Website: ulta-beauty
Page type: customer-info-address
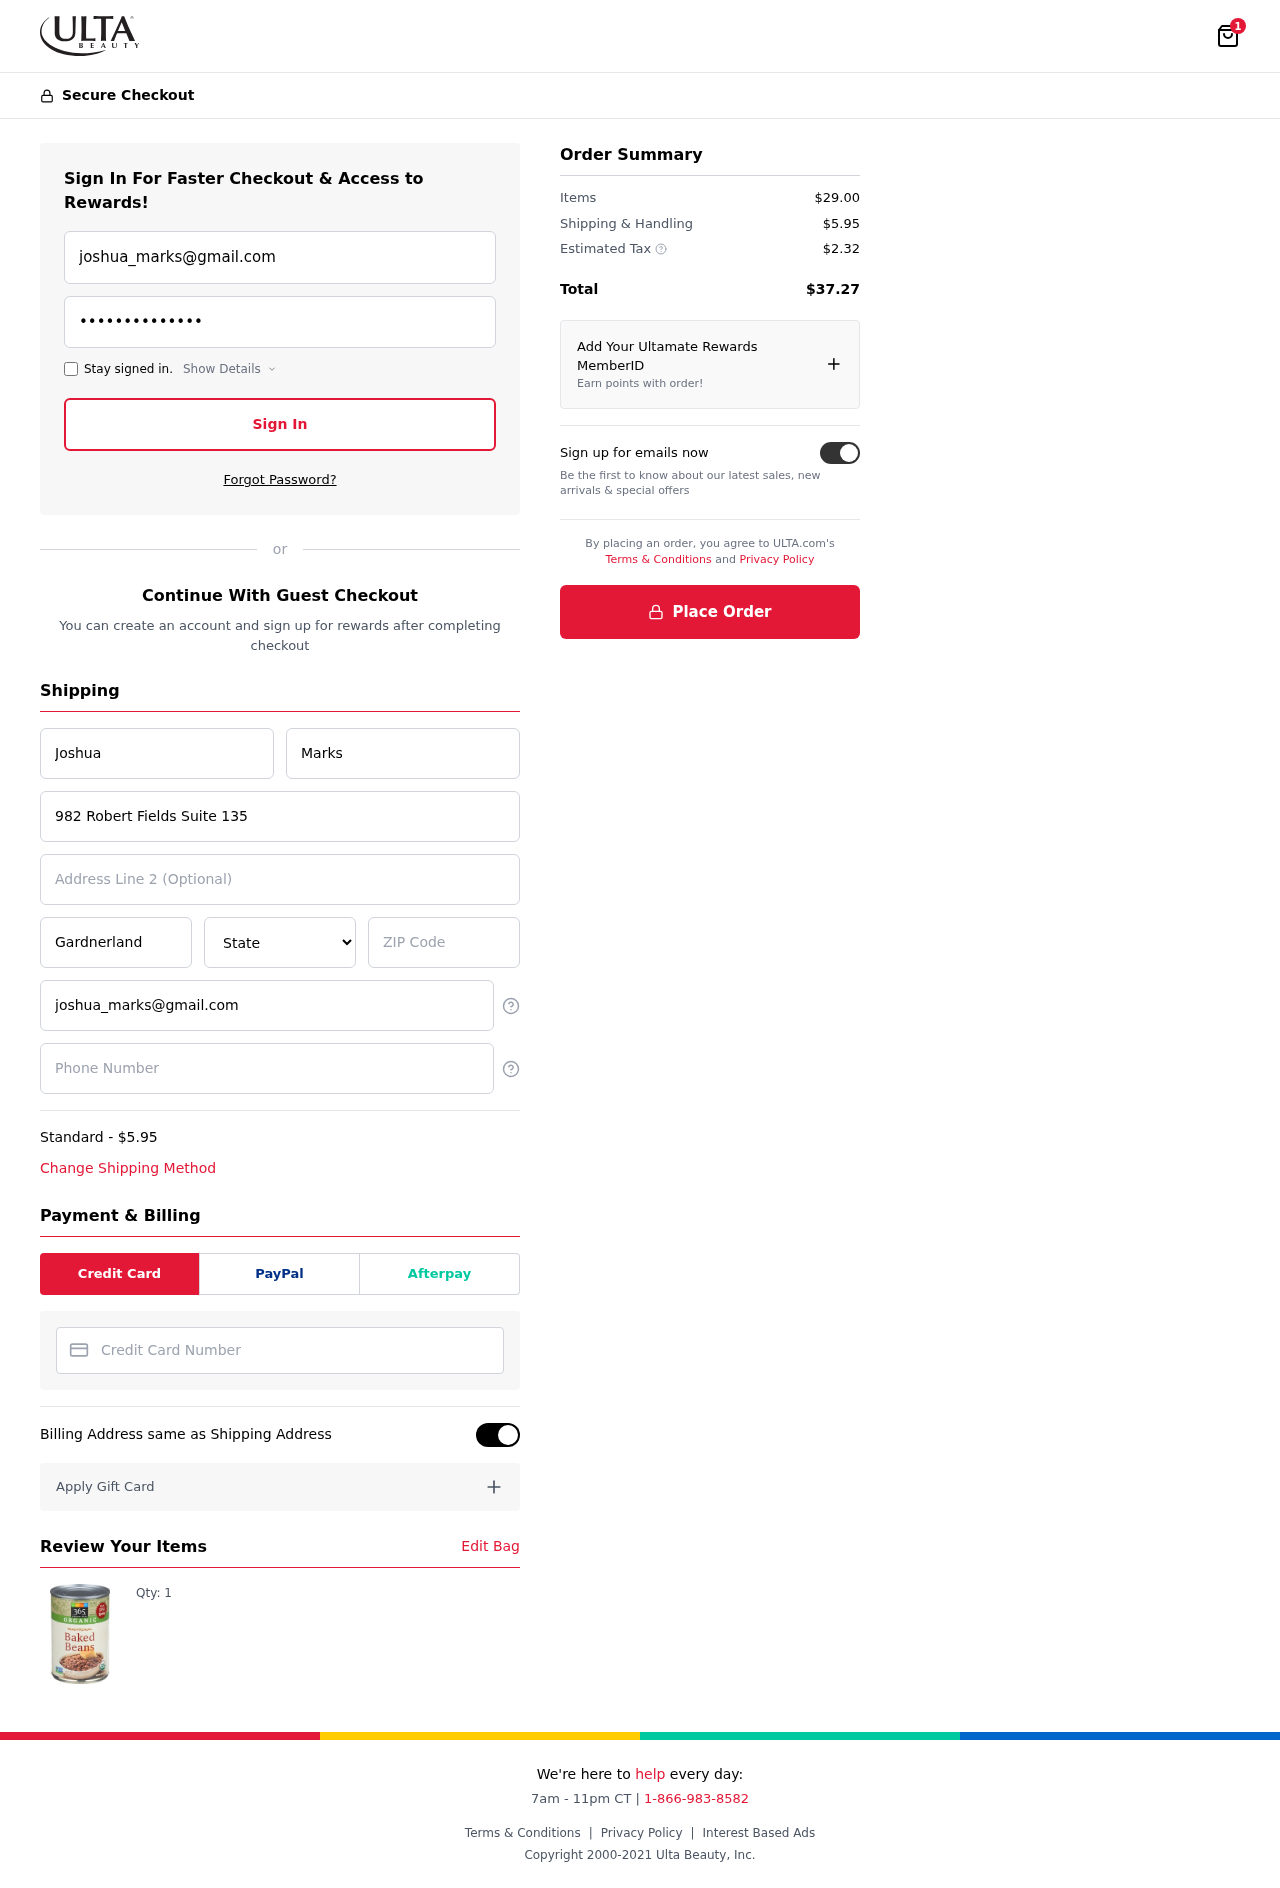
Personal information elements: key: PII_CARD_NUMBER
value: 6531 9829 2058 7551
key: PII_CITY
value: Gardnerland
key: PII_EMAIL
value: joshua_marks@gmail.com
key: PII_FIRSTNAME
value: Joshua
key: PII_LASTNAME
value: Marks
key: PII_PHONE
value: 5577416449
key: PII_POSTCODE
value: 14662
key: PII_STATE
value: PR
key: PII_STREET
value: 982 Robert Fields Suite 135
Product elements: key: PRODUCT1_QUANTITY
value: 1
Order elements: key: ORDER_NUM_ITEMS
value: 1
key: ORDER_SHIPPING_COST
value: $5.95
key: ORDER_ITEMS_TOTAL
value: $29.00
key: ORDER_SHIPPING_COST2
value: $5.95
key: ORDER_TAX
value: $2.32
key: ORDER_TOTAL
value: $37.27